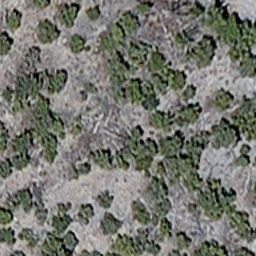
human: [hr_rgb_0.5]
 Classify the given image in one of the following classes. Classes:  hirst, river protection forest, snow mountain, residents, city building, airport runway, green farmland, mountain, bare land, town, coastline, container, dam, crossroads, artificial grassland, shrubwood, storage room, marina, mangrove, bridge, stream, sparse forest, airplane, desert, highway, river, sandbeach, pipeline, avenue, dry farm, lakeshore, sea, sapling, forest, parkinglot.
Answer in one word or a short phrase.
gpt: sparse forest